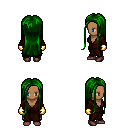
a pixel art fantasy rpg character, female body template, human, dark skin, brown robe, metal pants, green extra-long hairstyle, gold gloves, maroon shoes, four views (front, back, left, right), 2x2 character sprite sheet, small pixel art, hard edges, no anti-aliasing